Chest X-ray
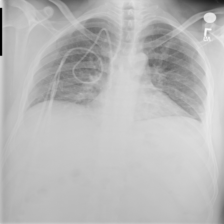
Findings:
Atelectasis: positive
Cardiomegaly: negative
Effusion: negative
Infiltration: positive
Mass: negative
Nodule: negative
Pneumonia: negative
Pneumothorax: negative
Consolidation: negative
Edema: negative
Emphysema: negative
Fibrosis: negative
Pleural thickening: negative
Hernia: negative